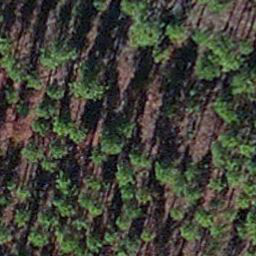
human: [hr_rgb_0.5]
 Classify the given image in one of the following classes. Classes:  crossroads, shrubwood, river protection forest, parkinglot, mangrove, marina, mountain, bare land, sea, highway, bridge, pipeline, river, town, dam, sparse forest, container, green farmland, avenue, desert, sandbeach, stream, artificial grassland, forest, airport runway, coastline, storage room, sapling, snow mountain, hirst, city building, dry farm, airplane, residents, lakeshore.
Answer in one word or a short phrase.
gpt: sapling